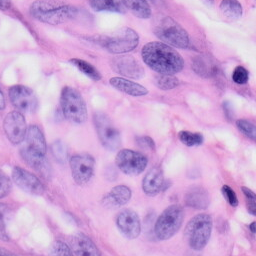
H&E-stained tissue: Skin